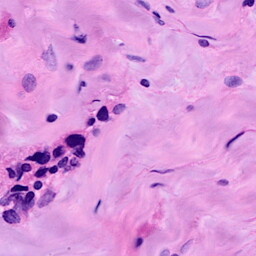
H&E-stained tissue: Breast